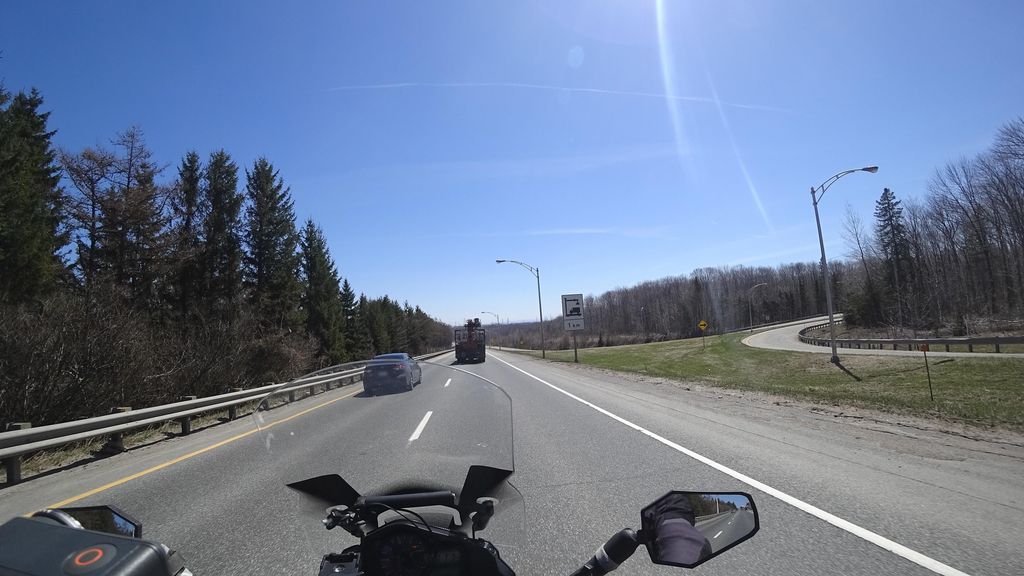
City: quebec_city